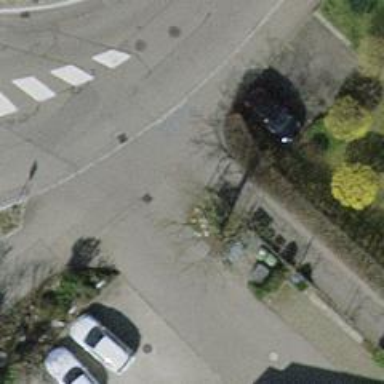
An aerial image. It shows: Double cycle barrier.